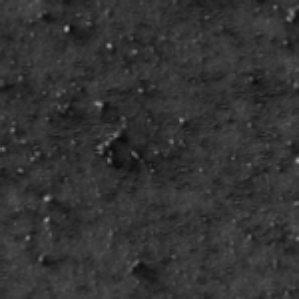
Label: frost